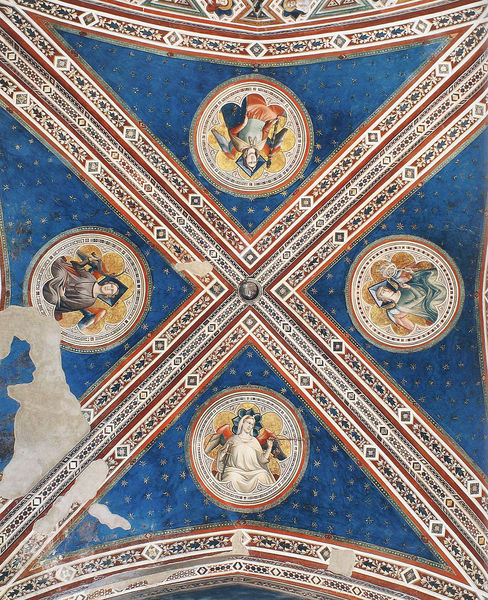
Titel: Baroncellikapelle: Marienleben
Künstler: Taddeo Gaddi
Standort: Florenz, S. Croce, Baroncellikapelle (EU - I - Toskana)
Schlagwörter: blau, himmel, mann, frauen, frau, männer, rot, malerei, muster, alt, innenraum, kirche, gold, decke, borte, kreis, rund, engel, italien, wandmalerei, gewölbe, kreuz, stern, sterne, kreise, kreuzrippe, rippengewölbe, heilige, deckengemälde, fresko, maria, joch, deckenmalerei, rippe, evangelium, evangelisten, giotto, fehlstellen, freski, 1440, gewölbefeld